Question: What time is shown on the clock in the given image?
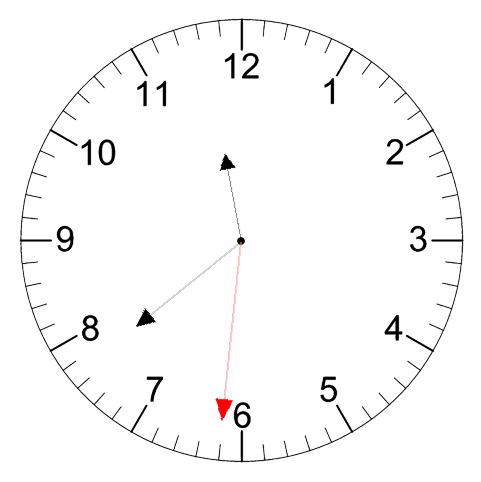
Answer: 11:38:31